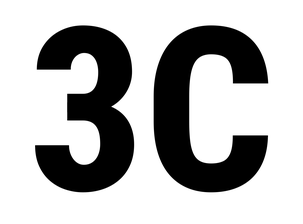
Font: Roboto_Condensed_ExtraBold